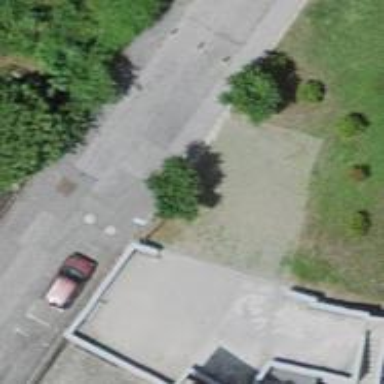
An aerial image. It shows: Bollard.